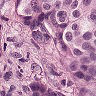
Metastatic tissue present: yes